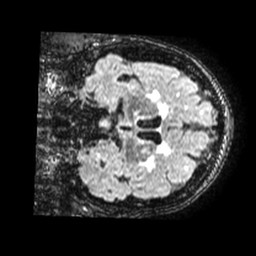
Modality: FLAIR
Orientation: coronal
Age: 80
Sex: female
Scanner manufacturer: philips
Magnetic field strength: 1.5 T
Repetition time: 4.8 s
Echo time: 0.3364 s